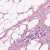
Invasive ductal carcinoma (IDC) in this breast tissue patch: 1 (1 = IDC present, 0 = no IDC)